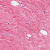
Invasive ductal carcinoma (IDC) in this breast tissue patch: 0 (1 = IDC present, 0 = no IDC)